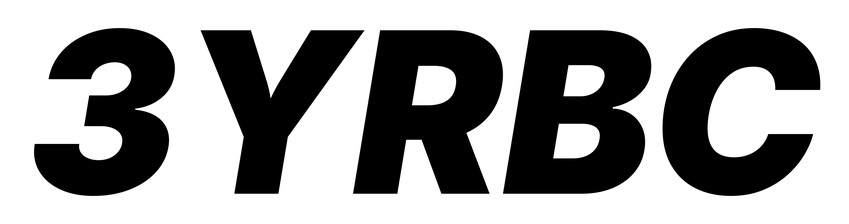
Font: Inter-Italic_Black_Italic